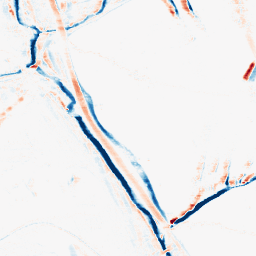
Category: morphological
Decomposition family: morphological_rect
Decomposition parameters: operation: average
width: 10
height: 3
Upsampling method: cubic_mitchell
Upsampling parameters: scale: 8
Upsampling scale: 8